Question: I saw in <URL>, that this bunch of code should work.
'''
let d = UIDocumentMenuViewController(documentTypes: [kUTTypeText as NSString], inMode: .Import)
o.delegate = self
self.presentViewController(d, animated: true, completion: nil)
'''
But I get a compile time error

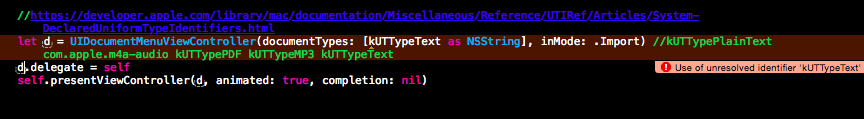
Answer: <URL> is defined in the MobileCoreServices framework, so you should add
'''
import MobileCoreServices
'''
Also, as Bartlomiej correctly noticed, the type identifier has to be converted
from 'CFString' to 'String' in Swift 2/Xcode 7:
'''
UIDocumentMenuViewController(documentTypes: [kUTTypeText as String], inMode: .Import)
'''